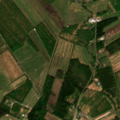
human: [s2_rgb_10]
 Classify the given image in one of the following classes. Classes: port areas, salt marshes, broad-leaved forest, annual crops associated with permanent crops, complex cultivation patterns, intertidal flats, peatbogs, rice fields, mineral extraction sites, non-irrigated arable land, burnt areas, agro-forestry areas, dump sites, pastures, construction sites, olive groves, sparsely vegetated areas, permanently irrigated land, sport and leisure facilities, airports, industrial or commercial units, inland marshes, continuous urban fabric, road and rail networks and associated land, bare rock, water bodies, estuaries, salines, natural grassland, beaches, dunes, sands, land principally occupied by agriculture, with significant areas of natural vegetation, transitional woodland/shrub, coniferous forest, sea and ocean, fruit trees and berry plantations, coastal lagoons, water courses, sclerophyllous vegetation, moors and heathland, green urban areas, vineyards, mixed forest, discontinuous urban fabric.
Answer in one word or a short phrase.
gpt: non-irrigated arable land, land principally occupied by agriculture, with significant areas of natural vegetation, mixed forest